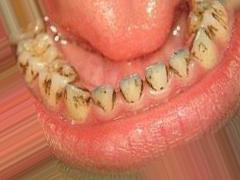
Condition: Tooth Discoloration